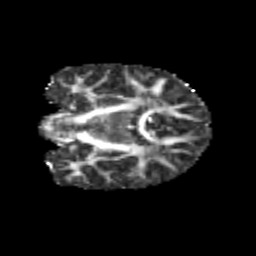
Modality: FA
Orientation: coronal
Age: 12
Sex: female
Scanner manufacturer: siemens
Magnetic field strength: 3 T
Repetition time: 3.8 s
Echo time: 0.07 s